Field crop: maize
Growth stage: 2
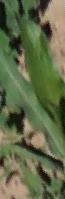
Species: maize